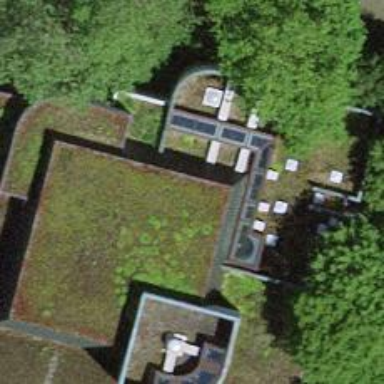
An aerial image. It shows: Chapel that serves as place of worship.